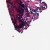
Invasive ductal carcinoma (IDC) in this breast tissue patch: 0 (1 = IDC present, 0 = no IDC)